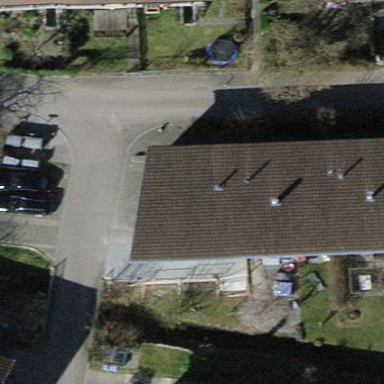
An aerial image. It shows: Terrace building.